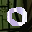
Label: 0